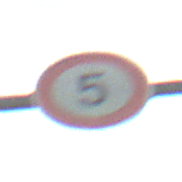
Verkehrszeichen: Geschwindigkeit5
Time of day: MorningAfternoon
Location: Outdoor (Nature)
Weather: PartlyCloudy
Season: NotSpecified
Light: Natural